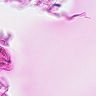
Metastatic tissue present: no